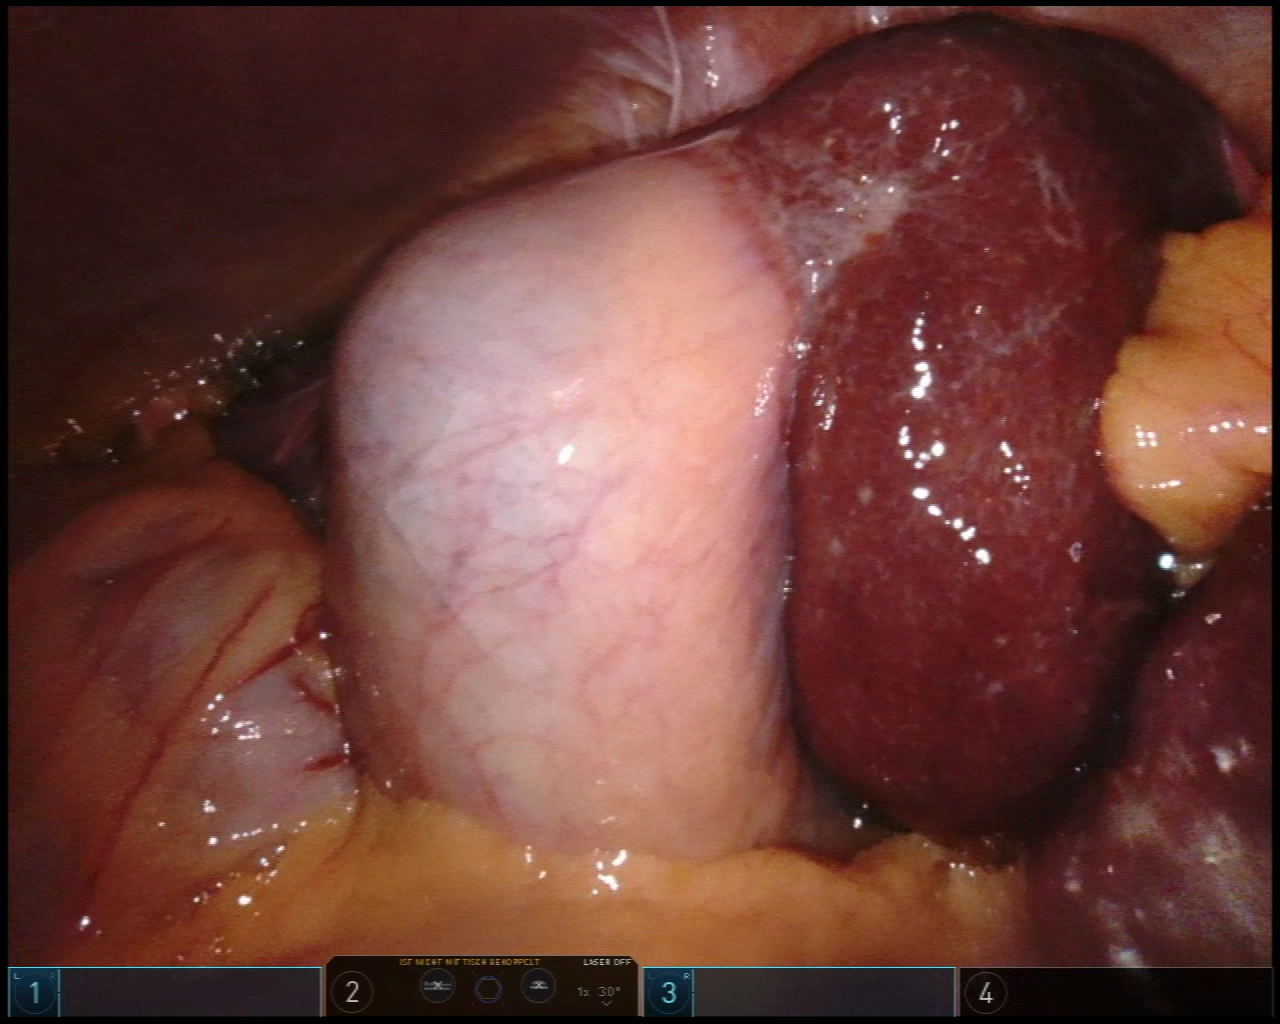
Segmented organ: liver
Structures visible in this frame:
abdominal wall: yes
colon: yes
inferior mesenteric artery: no
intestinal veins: no
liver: yes
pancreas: no
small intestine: no
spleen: no
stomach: yes
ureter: no
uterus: no
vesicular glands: no